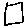
Label: square